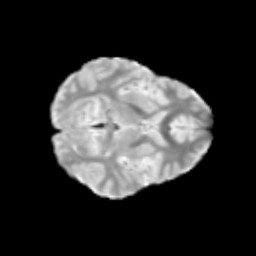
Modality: T2w
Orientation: axial
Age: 10
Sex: female
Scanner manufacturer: siemens
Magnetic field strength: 3 T
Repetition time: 3.8 s
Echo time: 0.07 s